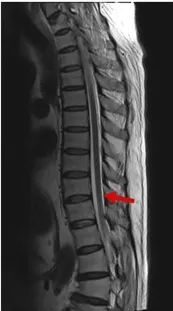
Enhanced MRI scans in spinal cord. (C) Enhanced MRI revealed a disappeared diffuse abnormal signal after 3 months.
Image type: radiology (mri)